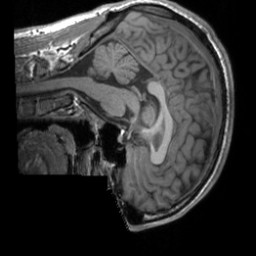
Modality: T1w
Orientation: sagittal
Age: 22
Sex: male
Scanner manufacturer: siemens
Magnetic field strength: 3 T
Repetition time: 1.9 s
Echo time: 0.00226 s